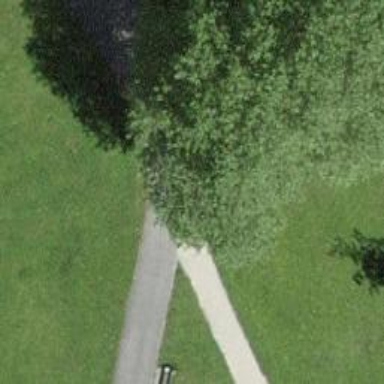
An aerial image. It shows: Asphalt footway with no sidewalk.